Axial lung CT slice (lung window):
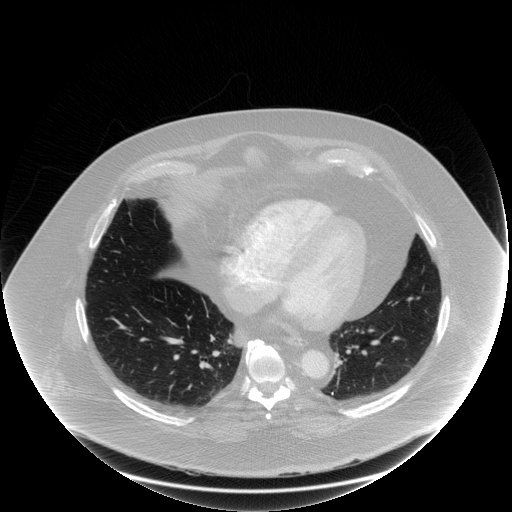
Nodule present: no